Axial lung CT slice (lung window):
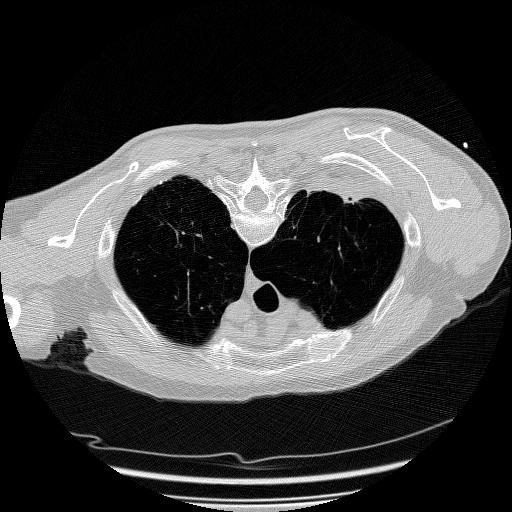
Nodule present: no